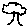
Label: tree